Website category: university
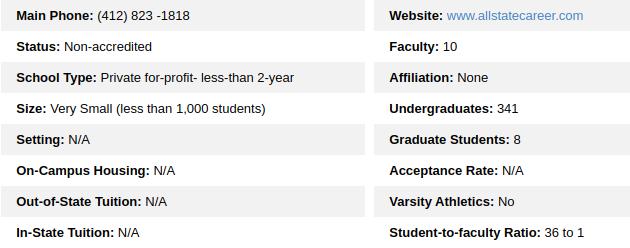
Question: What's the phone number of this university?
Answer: (412) 823 -1818

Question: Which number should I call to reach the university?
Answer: (412) 823 -1818

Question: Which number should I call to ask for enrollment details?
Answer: (412) 823 -1818

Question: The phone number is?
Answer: (412) 823 -1818

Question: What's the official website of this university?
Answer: www.allstatecareer.com

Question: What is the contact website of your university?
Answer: www.allstatecareer.com

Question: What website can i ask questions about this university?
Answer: www.allstatecareer.com

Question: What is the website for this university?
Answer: www.allstatecareer.com

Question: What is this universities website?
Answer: www.allstatecareer.com

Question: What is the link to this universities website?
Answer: www.allstatecareer.com

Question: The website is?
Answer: www.allstatecareer.com

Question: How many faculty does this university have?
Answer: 10

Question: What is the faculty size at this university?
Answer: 10

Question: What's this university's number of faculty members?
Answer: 10

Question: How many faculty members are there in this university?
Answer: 10

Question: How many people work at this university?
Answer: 10

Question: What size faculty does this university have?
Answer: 10

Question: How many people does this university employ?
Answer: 10

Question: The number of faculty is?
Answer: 10

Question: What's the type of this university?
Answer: Private for-profit- less-than 2-year

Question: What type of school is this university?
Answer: Private for-profit- less-than 2-year

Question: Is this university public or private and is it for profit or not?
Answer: Private for-profit- less-than 2-year

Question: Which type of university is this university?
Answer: Private for-profit- less-than 2-year

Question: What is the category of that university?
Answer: Private for-profit- less-than 2-year

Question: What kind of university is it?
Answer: Private for-profit- less-than 2-year

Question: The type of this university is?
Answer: Private for-profit- less-than 2-year

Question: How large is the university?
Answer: Very Small (less than 1,000 students)

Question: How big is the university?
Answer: Very Small (less than 1,000 students)

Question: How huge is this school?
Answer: Very Small (less than 1,000 students)

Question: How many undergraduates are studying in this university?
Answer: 341

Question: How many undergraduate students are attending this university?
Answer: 341

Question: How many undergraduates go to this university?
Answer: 341

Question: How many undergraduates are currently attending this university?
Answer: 341

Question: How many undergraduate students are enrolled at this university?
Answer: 341

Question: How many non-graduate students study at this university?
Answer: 341

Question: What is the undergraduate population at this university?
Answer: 341

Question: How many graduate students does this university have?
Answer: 8

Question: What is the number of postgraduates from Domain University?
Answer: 8

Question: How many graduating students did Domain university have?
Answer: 8

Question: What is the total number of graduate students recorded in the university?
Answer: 8

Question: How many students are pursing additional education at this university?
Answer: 8

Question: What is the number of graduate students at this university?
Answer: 8

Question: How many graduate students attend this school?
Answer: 8

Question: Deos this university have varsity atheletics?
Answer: No

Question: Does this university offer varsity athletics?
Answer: No

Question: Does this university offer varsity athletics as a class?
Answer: No

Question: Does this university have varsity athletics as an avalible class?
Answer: No

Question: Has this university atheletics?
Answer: No

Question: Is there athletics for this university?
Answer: No

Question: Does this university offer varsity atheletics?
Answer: No

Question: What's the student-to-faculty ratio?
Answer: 36 to 1

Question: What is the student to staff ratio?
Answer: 36 to 1

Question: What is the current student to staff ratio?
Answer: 36 to 1

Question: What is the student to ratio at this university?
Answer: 36 to 1

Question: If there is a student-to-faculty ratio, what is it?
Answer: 36 to 1

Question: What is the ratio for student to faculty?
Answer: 36 to 1

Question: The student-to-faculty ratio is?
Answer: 36 to 1